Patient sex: F
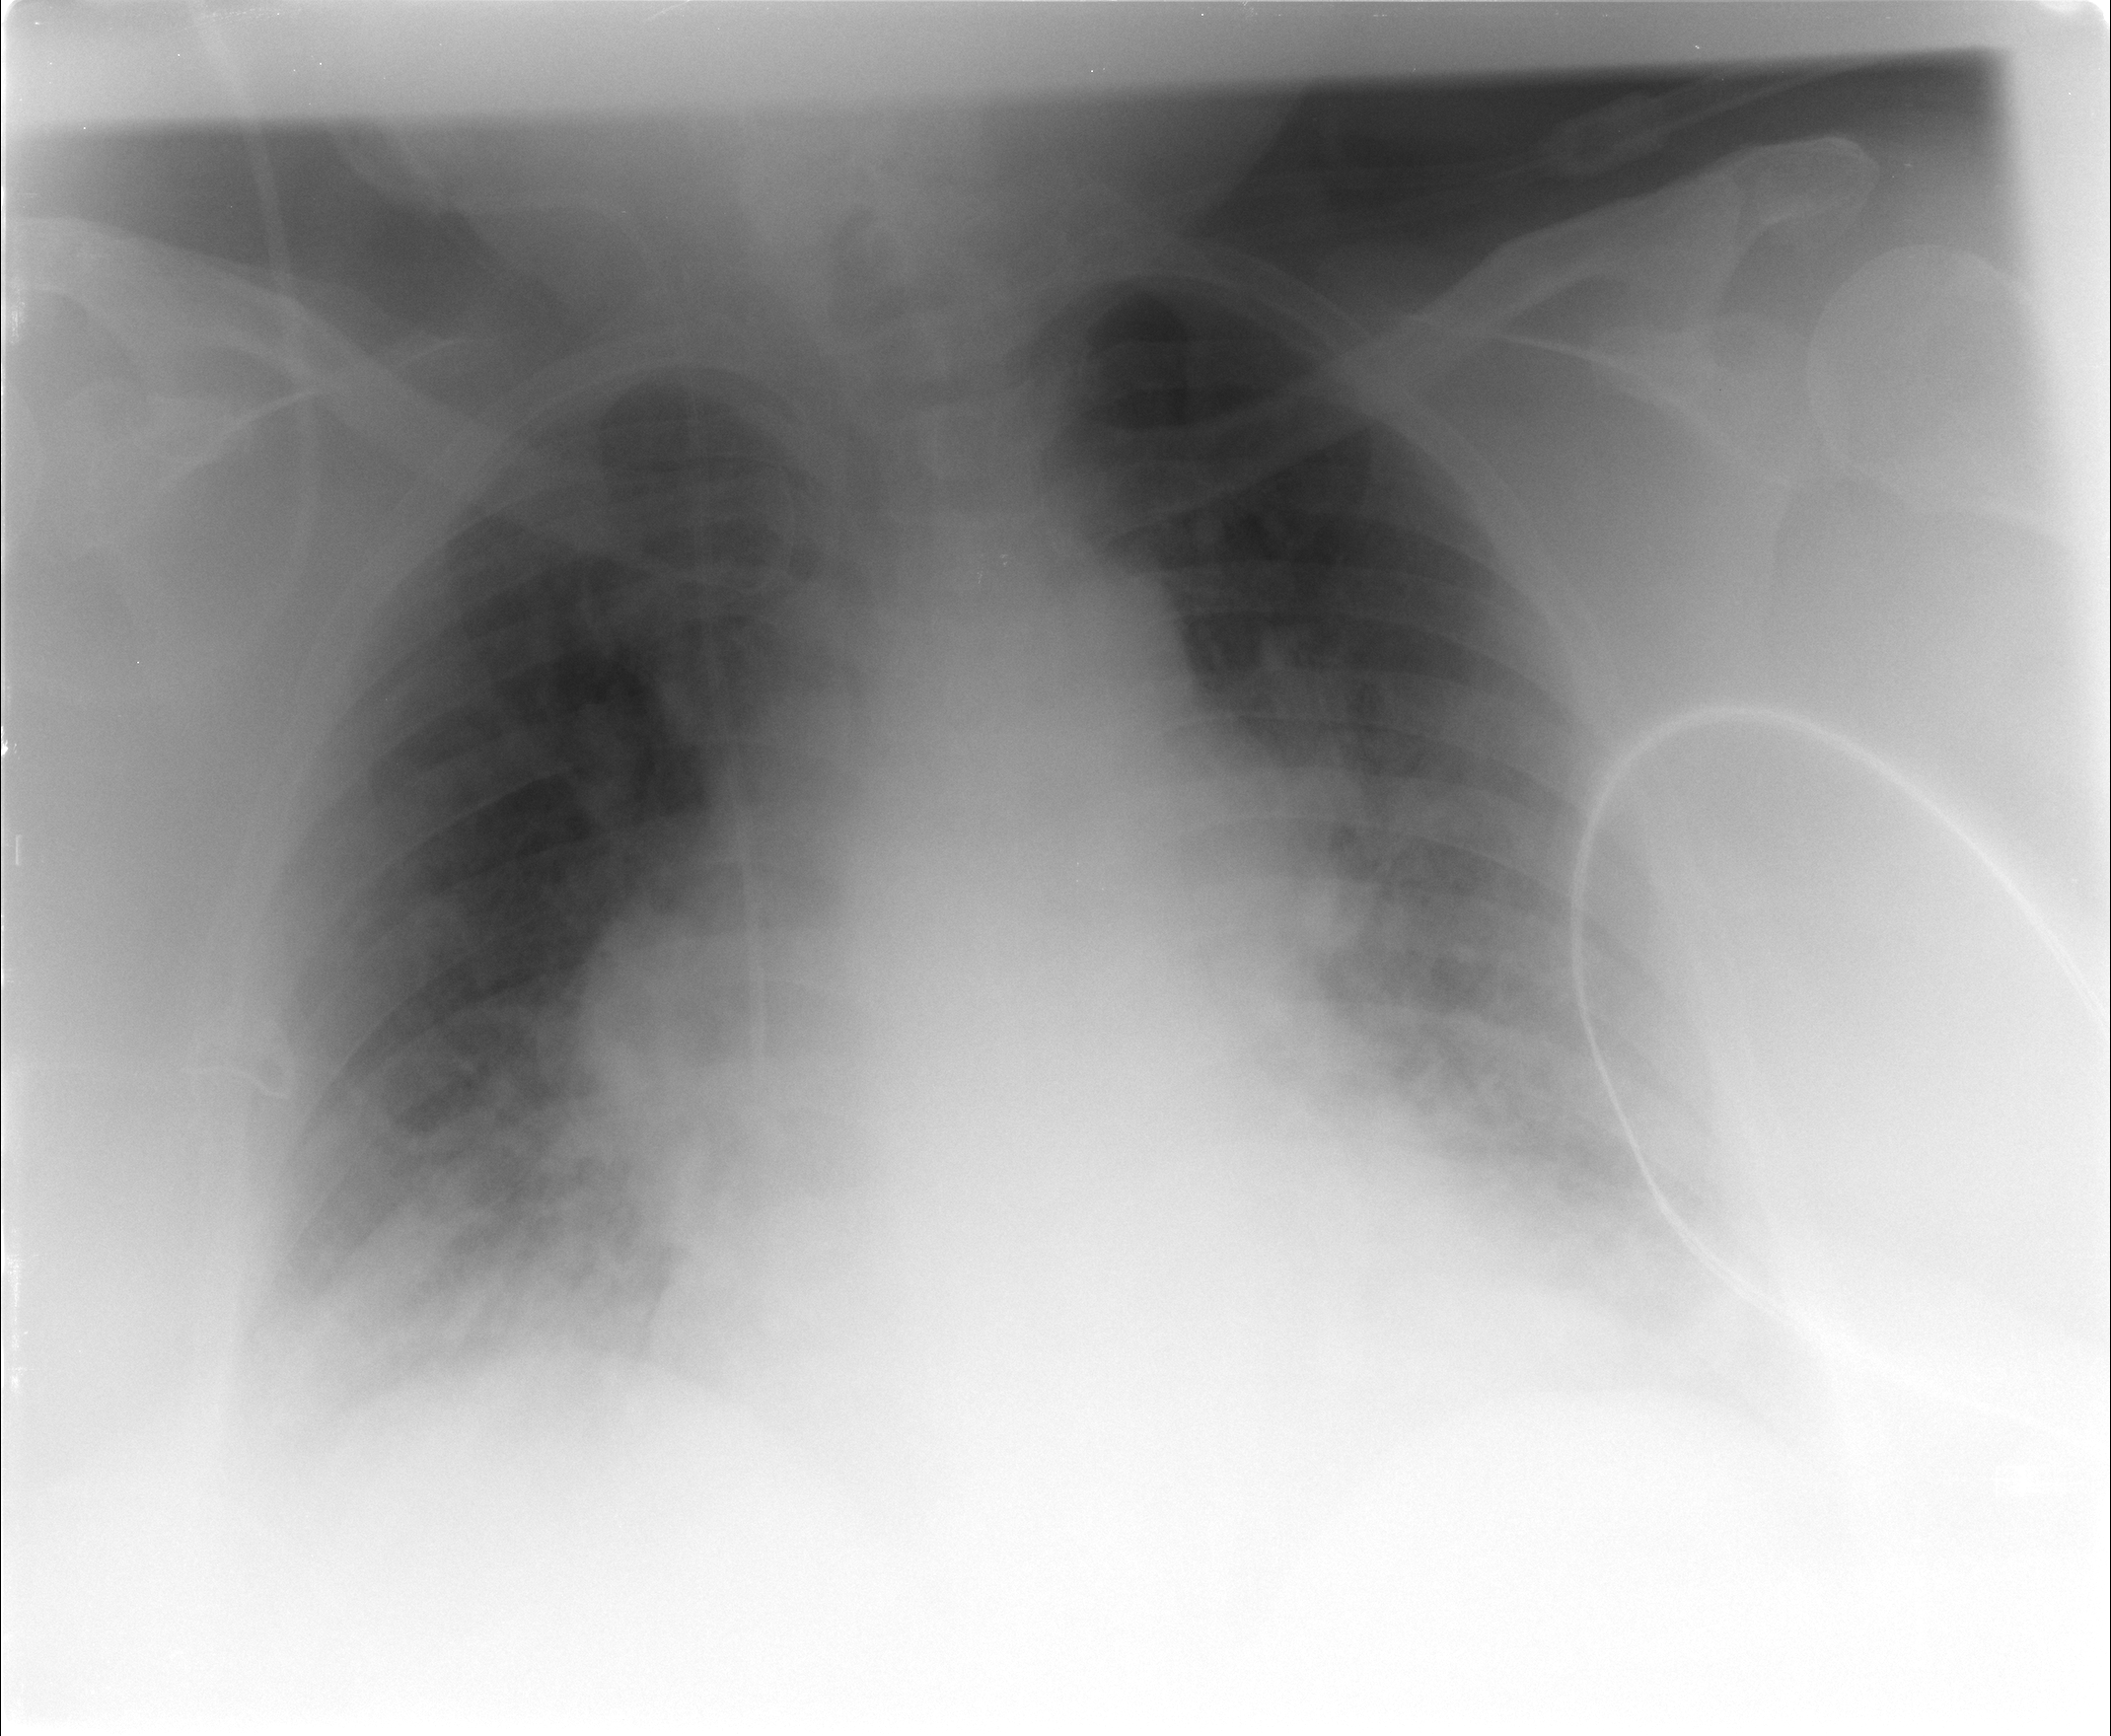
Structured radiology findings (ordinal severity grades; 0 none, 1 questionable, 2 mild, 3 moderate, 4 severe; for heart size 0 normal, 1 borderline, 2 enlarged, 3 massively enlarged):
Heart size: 2
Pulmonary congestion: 3
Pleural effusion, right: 2
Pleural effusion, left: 2
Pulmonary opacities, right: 2
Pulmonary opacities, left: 2
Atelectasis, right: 2
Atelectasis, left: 3